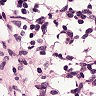
Metastatic tissue present: no